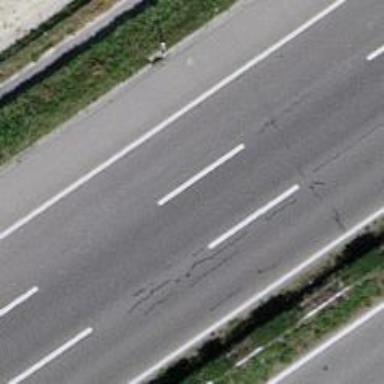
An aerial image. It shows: Asphalt motorway.